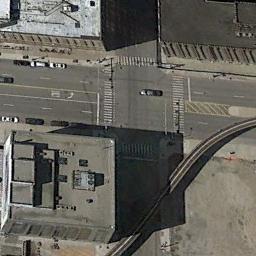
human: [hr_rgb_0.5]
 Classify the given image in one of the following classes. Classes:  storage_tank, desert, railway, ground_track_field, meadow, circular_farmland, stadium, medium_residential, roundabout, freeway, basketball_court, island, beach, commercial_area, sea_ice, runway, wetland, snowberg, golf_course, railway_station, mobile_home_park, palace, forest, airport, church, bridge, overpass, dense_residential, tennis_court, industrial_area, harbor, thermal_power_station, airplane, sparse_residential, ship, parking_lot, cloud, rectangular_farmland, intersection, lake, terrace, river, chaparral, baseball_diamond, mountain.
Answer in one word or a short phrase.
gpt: intersection